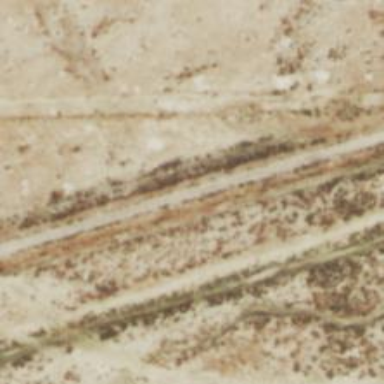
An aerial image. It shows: Track road.